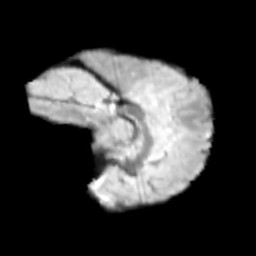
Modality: T2w
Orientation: sagittal
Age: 11
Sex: male
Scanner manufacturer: siemens
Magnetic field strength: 3 T
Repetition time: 3.8 s
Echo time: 0.07 s